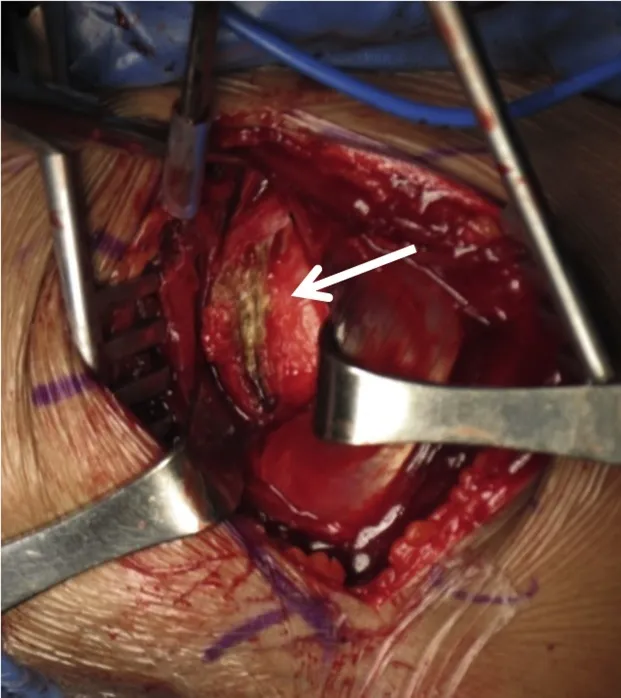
Massive fibrotic tissue around humeral head (pointed by arrow).
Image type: medical_photograph (other_medical_photograph)